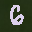
Label: 6